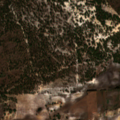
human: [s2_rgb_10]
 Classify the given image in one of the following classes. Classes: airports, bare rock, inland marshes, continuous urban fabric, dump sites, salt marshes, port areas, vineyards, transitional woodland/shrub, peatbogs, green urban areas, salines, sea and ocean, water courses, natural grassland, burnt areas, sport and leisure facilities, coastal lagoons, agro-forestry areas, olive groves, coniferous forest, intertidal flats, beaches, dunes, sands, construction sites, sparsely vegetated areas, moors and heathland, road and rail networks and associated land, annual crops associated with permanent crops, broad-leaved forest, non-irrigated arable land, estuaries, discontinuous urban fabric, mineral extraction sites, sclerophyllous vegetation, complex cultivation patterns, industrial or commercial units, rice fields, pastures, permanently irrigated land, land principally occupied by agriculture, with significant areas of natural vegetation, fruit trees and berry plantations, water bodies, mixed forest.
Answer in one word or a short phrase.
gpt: permanently irrigated land, complex cultivation patterns, coniferous forest, mixed forest